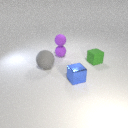
small purple rubber sphere below small purple rubber sphere